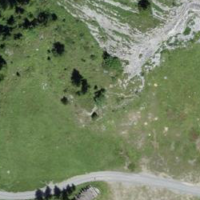
EUNIS habitat code: 23
Species observed at this site:
Parnassius apollo